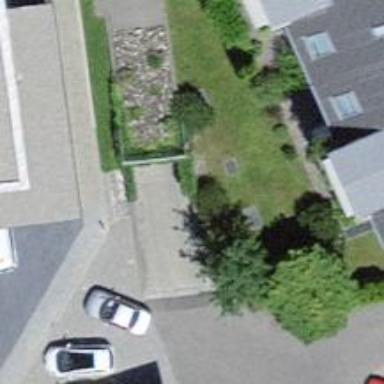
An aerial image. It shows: Parking entrance.